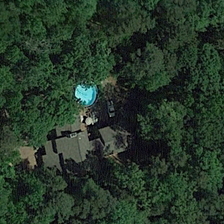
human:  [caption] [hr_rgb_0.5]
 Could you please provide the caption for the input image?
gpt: many green trees are around a building with a swimming pool .

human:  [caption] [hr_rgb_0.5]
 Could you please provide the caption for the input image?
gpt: many green trees are around a building with a swimming pool .

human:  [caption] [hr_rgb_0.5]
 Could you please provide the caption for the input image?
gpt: many green trees are around a building with a swimming pool .

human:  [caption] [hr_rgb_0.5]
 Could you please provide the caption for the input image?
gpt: many green trees are around a building with a swimming pool .

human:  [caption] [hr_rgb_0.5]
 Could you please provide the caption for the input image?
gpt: many green trees are around a building with a swimming pool .